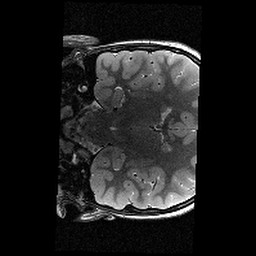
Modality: T2w
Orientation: coronal
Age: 9
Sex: male
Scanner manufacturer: siemens
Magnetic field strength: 3 T
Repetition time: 9.23 s
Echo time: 0.067 s